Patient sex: F
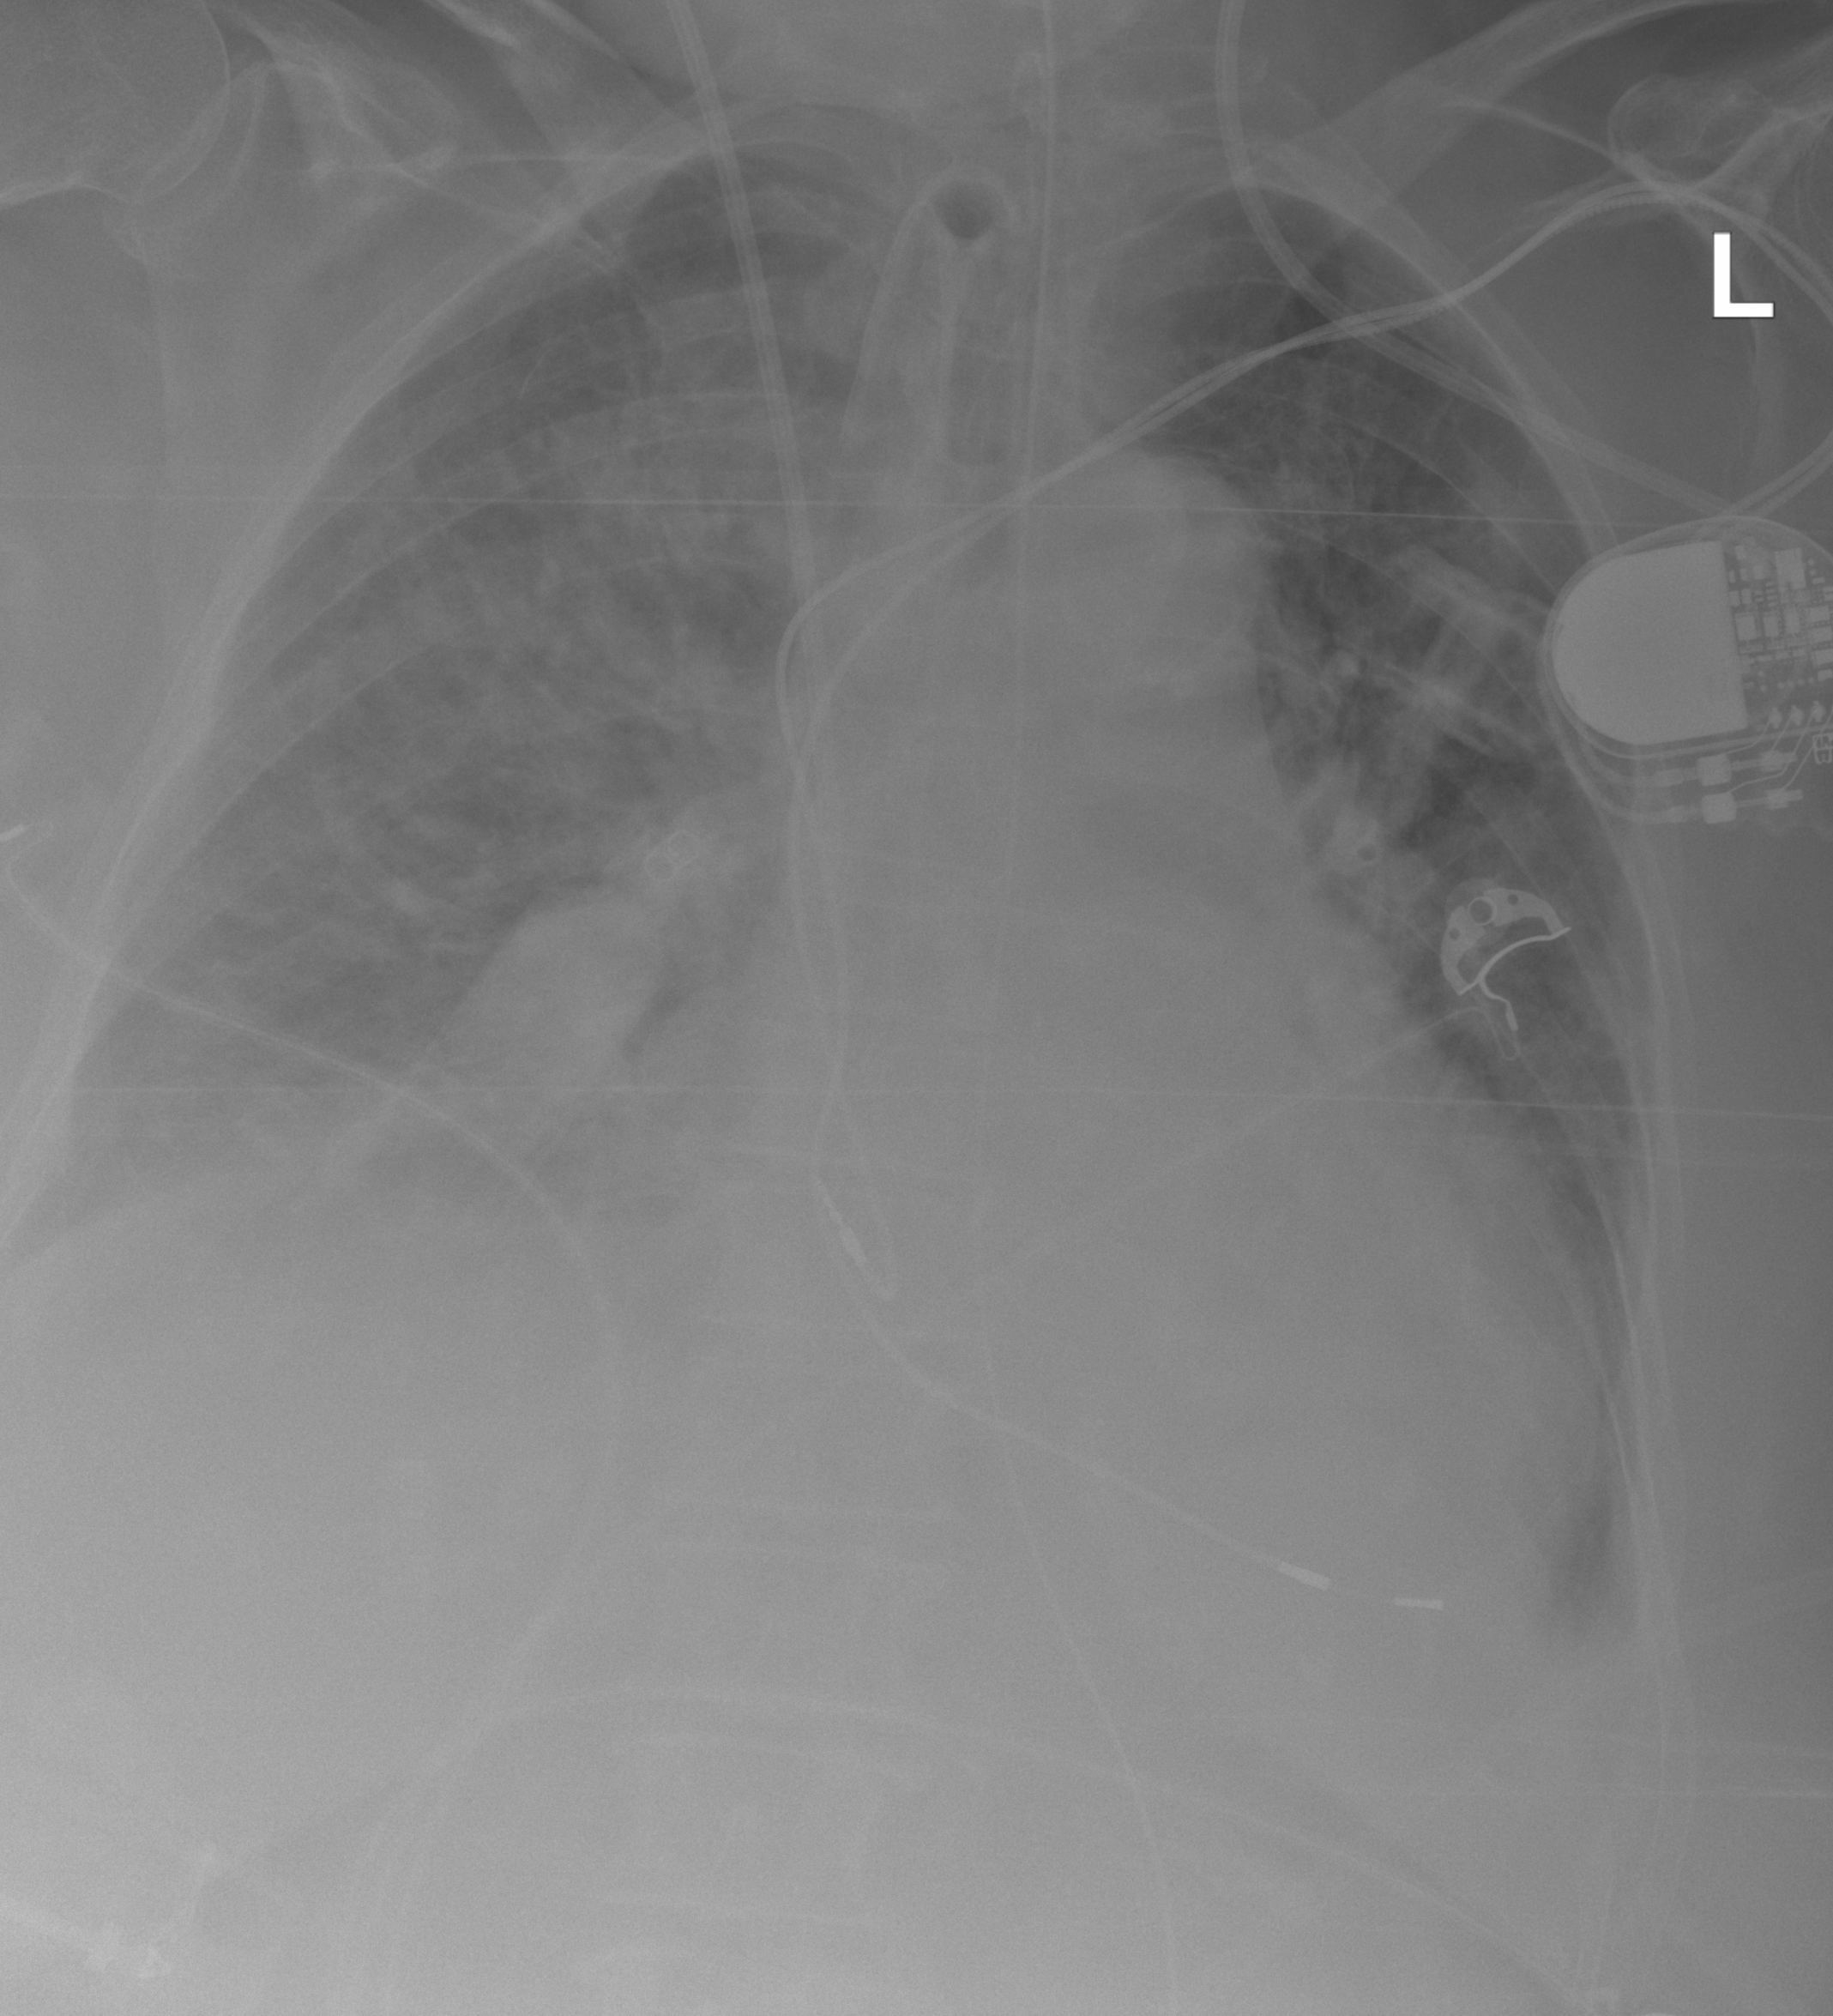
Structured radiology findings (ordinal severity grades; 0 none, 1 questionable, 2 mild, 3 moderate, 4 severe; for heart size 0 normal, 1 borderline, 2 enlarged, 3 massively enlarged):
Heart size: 2
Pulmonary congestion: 2
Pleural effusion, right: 2
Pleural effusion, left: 2
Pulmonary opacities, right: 3
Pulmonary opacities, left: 2
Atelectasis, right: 2
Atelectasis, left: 2